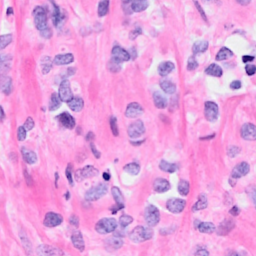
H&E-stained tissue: Breast